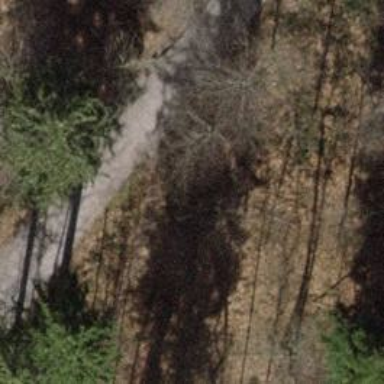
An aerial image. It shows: Culvert tunnel.